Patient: sex F, age 68
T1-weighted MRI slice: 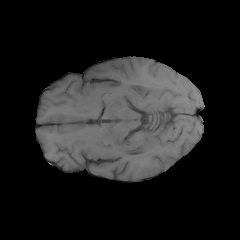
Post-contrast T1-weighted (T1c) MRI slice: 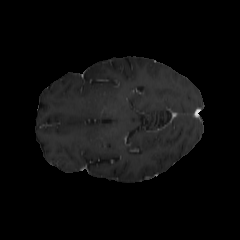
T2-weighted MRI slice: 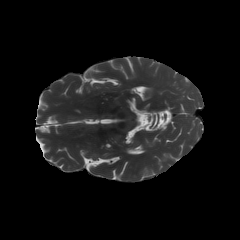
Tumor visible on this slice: no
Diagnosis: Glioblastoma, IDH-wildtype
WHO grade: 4